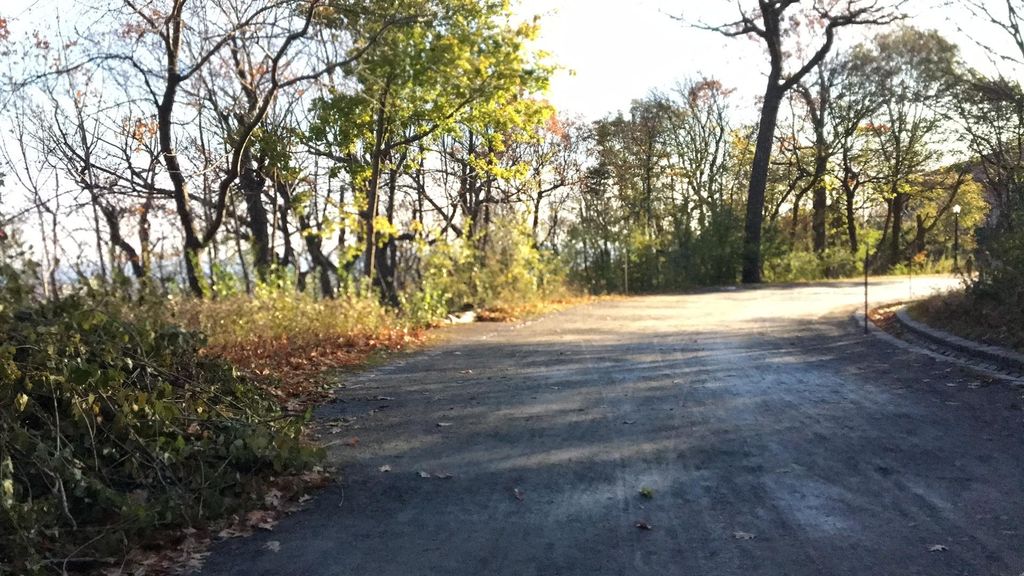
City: montreal